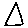
Label: triangle